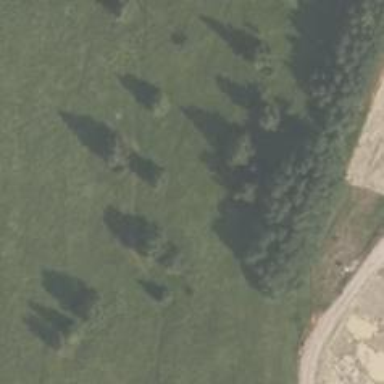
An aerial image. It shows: Disc golf course designed for leisure and sport.